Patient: sex M, age 26
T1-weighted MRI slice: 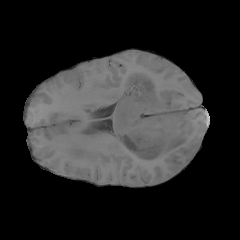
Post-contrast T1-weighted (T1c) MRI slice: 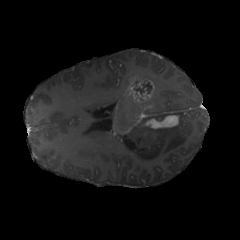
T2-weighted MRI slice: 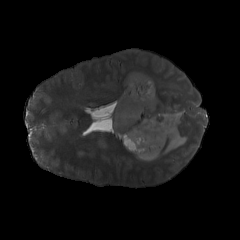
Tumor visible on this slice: yes
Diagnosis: Astrocytoma, IDH-mutant
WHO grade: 4